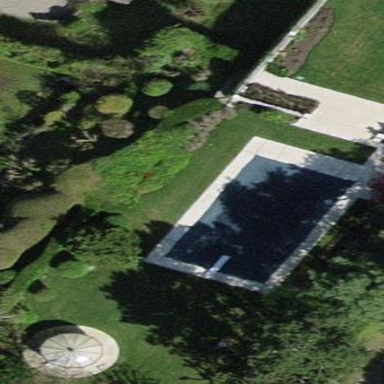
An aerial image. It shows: Swimming pool located in leisure land.